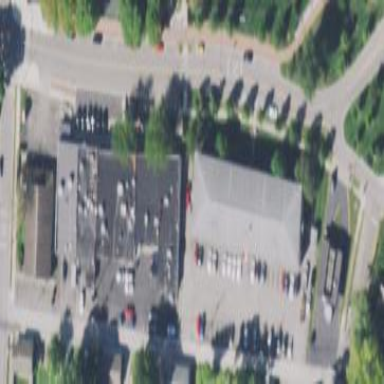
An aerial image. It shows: Retail area.